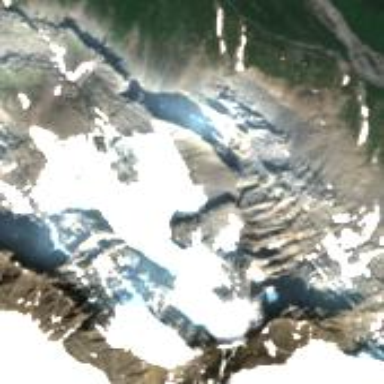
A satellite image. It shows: Majestic glacier in the distance.